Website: home-depot
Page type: billing-address
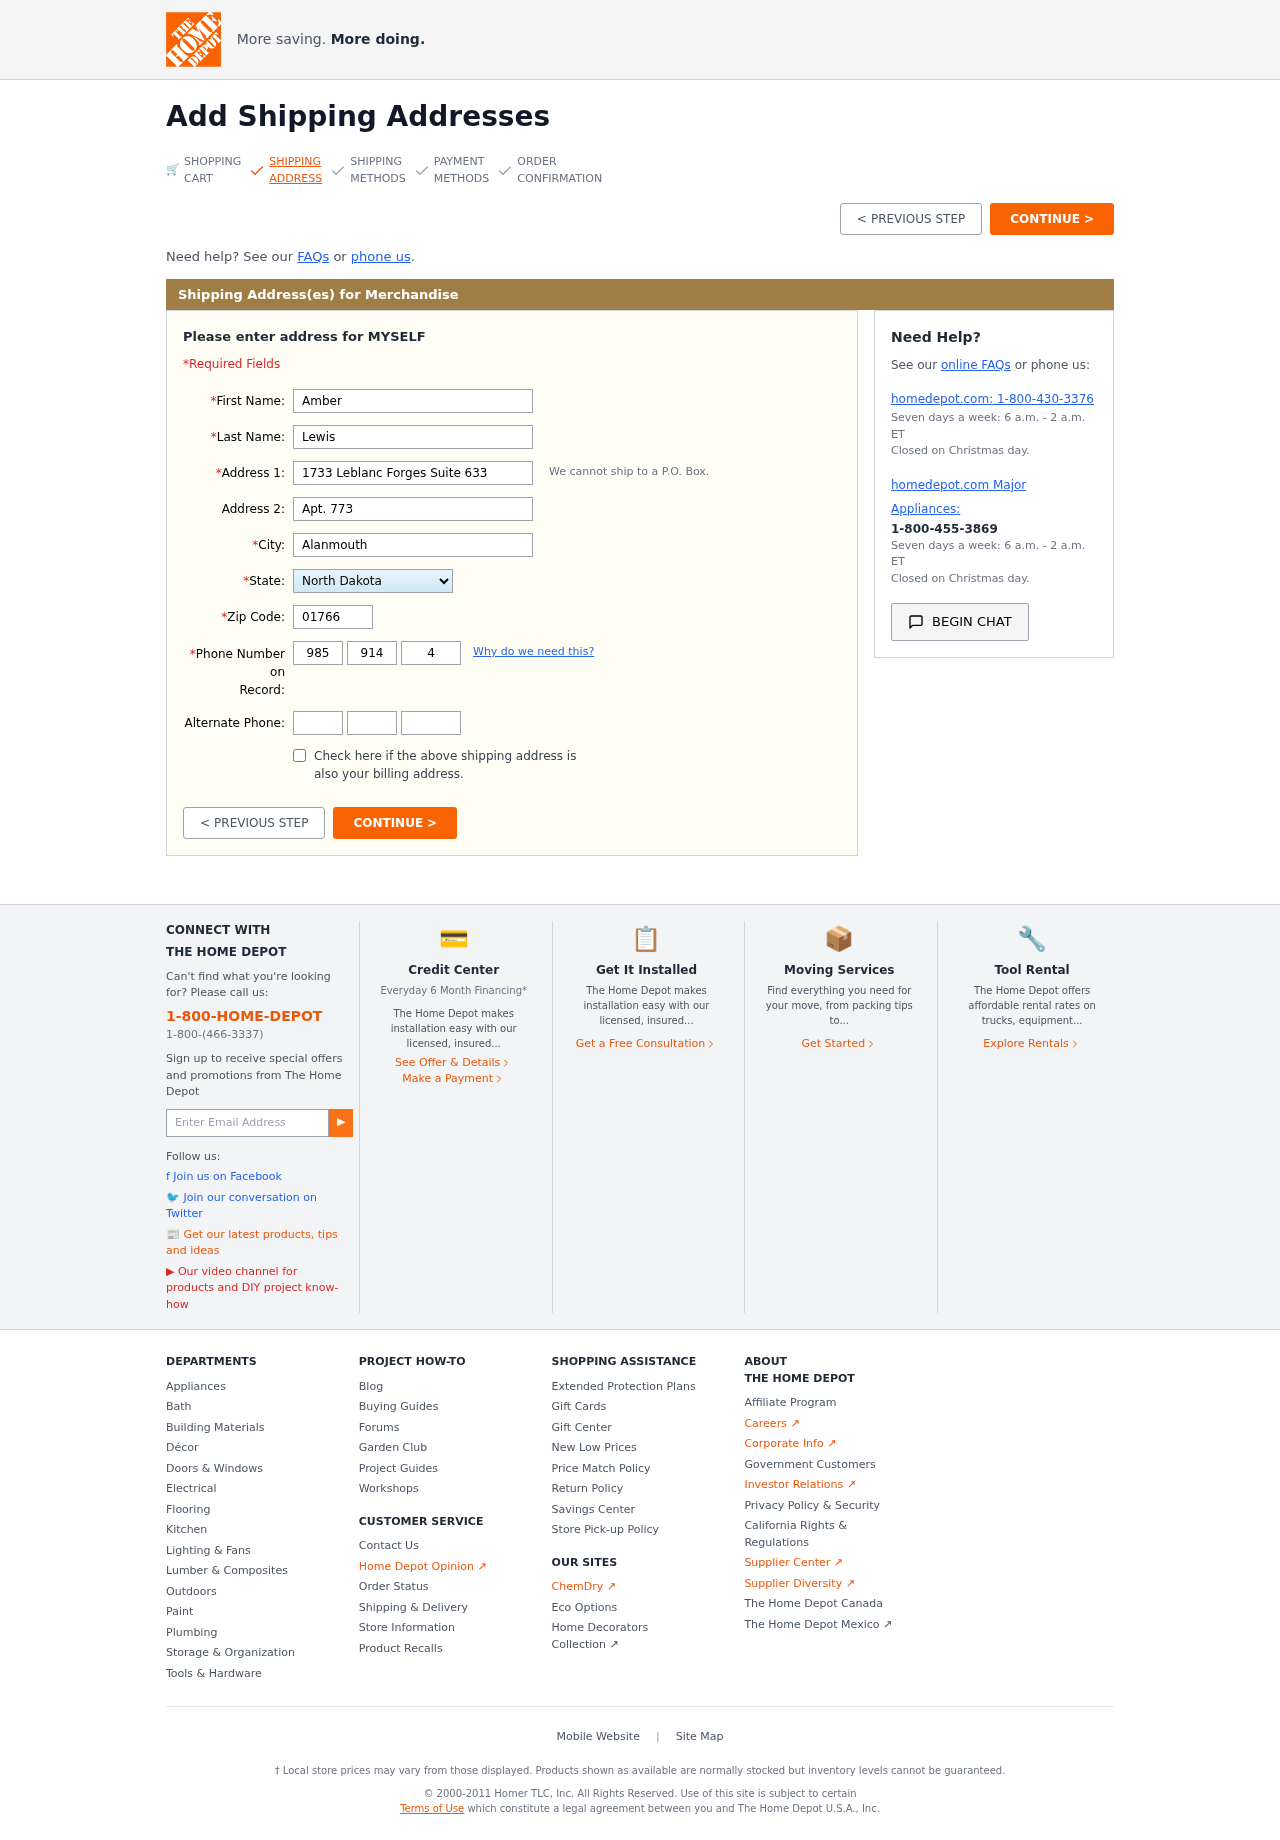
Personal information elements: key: PII_STATE
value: North Dakota
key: PII_FIRSTNAME
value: Amber
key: PII_LASTNAME
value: Lewis
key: PII_STREET
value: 1733 Leblanc Forges Suite 633
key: PII_STREET2
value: Apt. 773
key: PII_CITY
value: Alanmouth
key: PII_POSTCODE
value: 01766
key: PII_PHONE_AREA
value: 985
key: PII_PHONE_PREFIX
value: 914
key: PII_PHONE_LINE
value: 4027